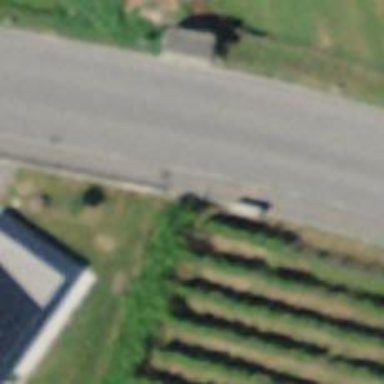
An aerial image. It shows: Bus stop along the road.